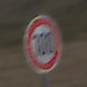
Verkehrszeichen: Geschwindigkeit100
Umgebung: Outdoor, Nature
Tageszeit: Midday
Wetter: PartlyCloudy
Licht: Natural
Jahreszeit: NotSpecified
Kontrast: LowContrast